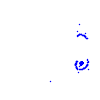
Particle: electron